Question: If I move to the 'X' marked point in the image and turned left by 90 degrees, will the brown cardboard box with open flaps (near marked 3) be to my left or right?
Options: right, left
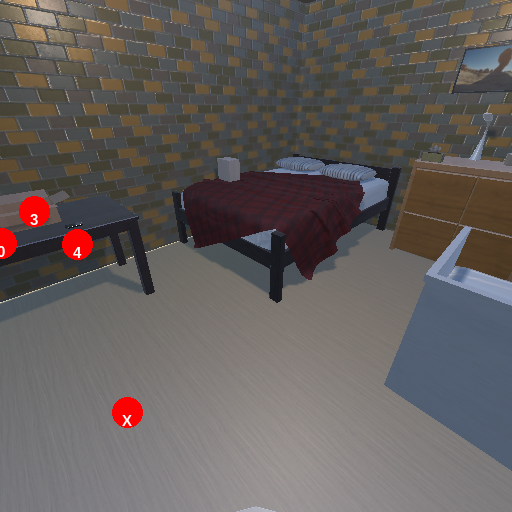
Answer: right